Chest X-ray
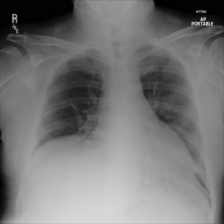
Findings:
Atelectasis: negative
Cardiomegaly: negative
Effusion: negative
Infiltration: negative
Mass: negative
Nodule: negative
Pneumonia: negative
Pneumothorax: negative
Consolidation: negative
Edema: negative
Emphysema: negative
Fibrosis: negative
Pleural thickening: negative
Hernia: negative